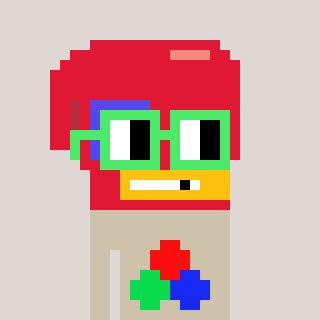
a pixel art character with square light green glasses, a boxing glove-shaped head and a bege-colored body on a warm background